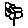
Label: flower